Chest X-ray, AP view. Patient: 60 years old, sex M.
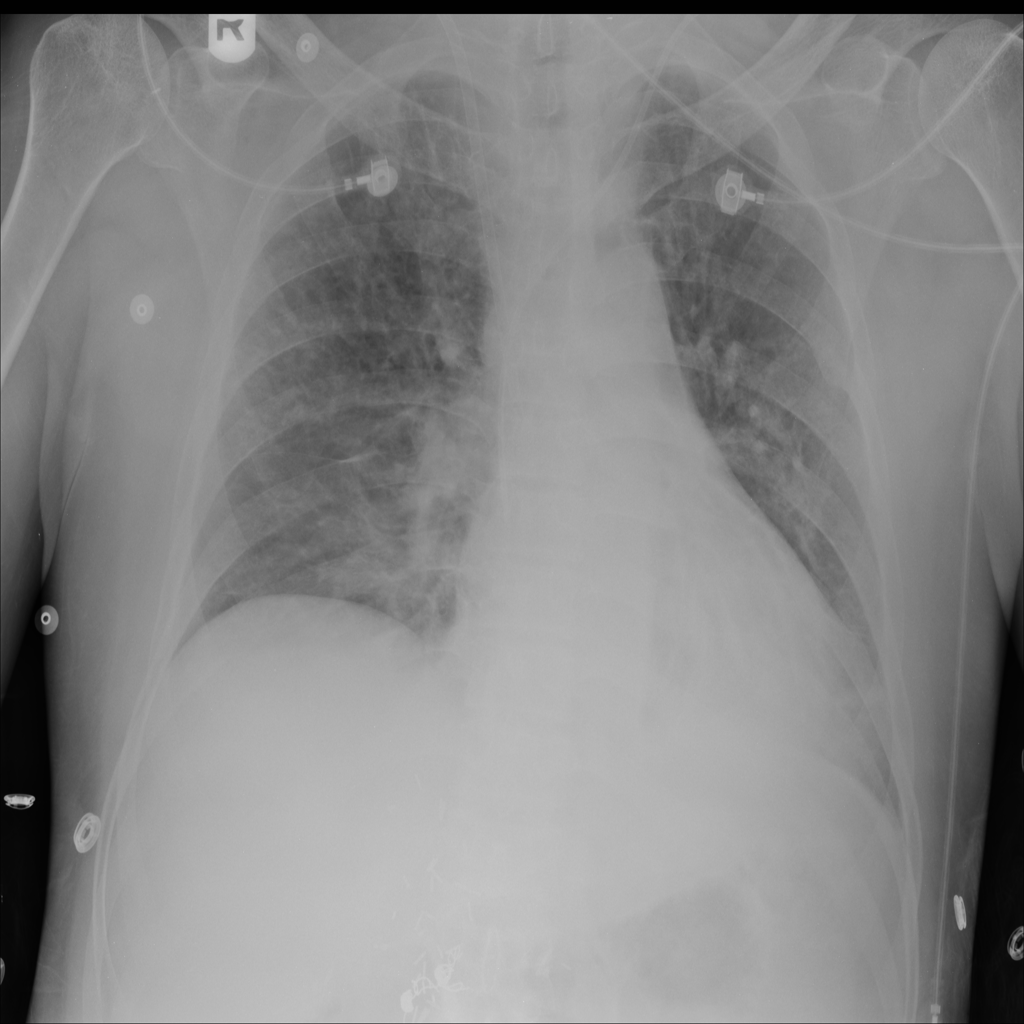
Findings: Pneumonia